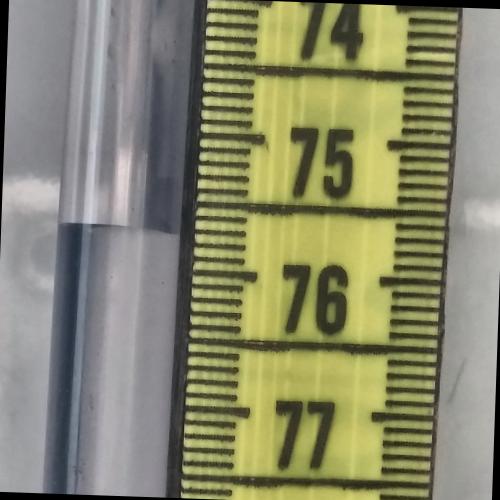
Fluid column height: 75.7 cm